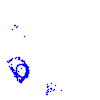
Particle: proton